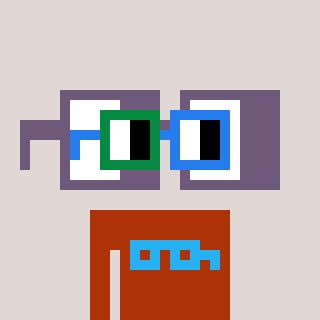
a pixel art character with square green and blue glasses, a glasses-shaped head and a hotbrown-colored body on a warm background